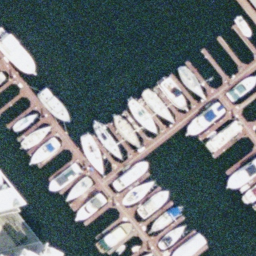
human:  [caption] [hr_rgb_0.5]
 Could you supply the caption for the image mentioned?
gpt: Many boats docked neatly at the harbor and the water is deep blue .

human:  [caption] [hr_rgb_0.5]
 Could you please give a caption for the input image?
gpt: Lots of boats docked neatly at the harbor .

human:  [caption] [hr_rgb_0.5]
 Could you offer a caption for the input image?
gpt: Lots of boats docked at the harbor and the water is deep blue .

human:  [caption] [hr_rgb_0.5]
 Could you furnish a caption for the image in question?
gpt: Many boats docked neatly at the harbor and some positions are free .

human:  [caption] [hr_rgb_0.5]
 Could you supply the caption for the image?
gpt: Lots of boats docked neatly at the harbor and some positions are free .